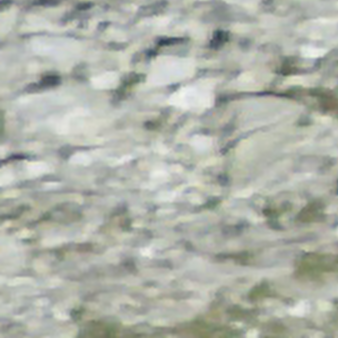
Label: bouldering_area